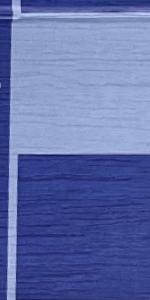
Label: Empty